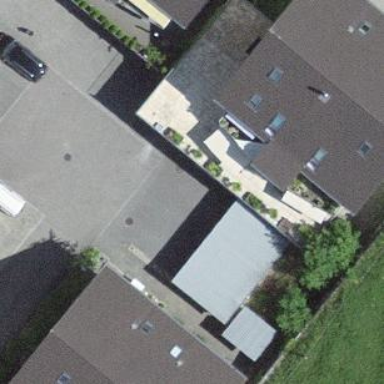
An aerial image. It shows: View of roof of building.